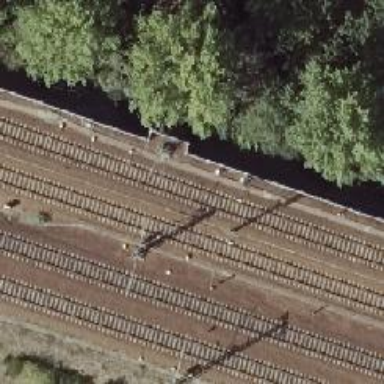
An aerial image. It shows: Railway signal.